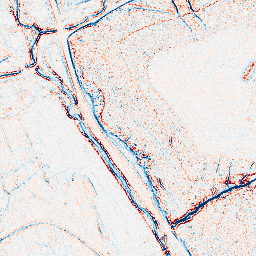
Category: edge_preserving
Decomposition family: anisotropic_diffusion
Decomposition parameters: iterations: 5
kappa: 30
gamma: 0.1
Upsampling method: bicubic
Upsampling parameters: scale: 4
Upsampling scale: 4